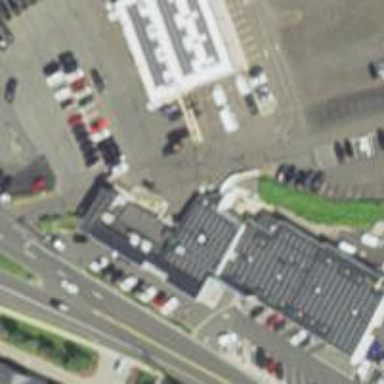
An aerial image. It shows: Building that houses car shop.